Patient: sex F, age 56
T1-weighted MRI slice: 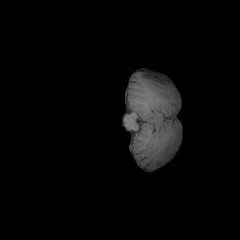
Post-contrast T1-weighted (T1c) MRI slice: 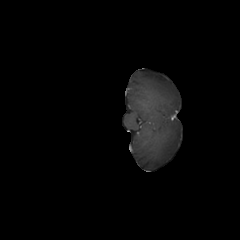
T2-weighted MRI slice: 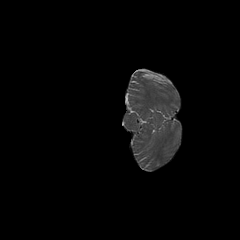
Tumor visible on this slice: no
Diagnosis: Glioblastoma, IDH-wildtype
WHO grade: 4